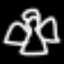
Label: angel